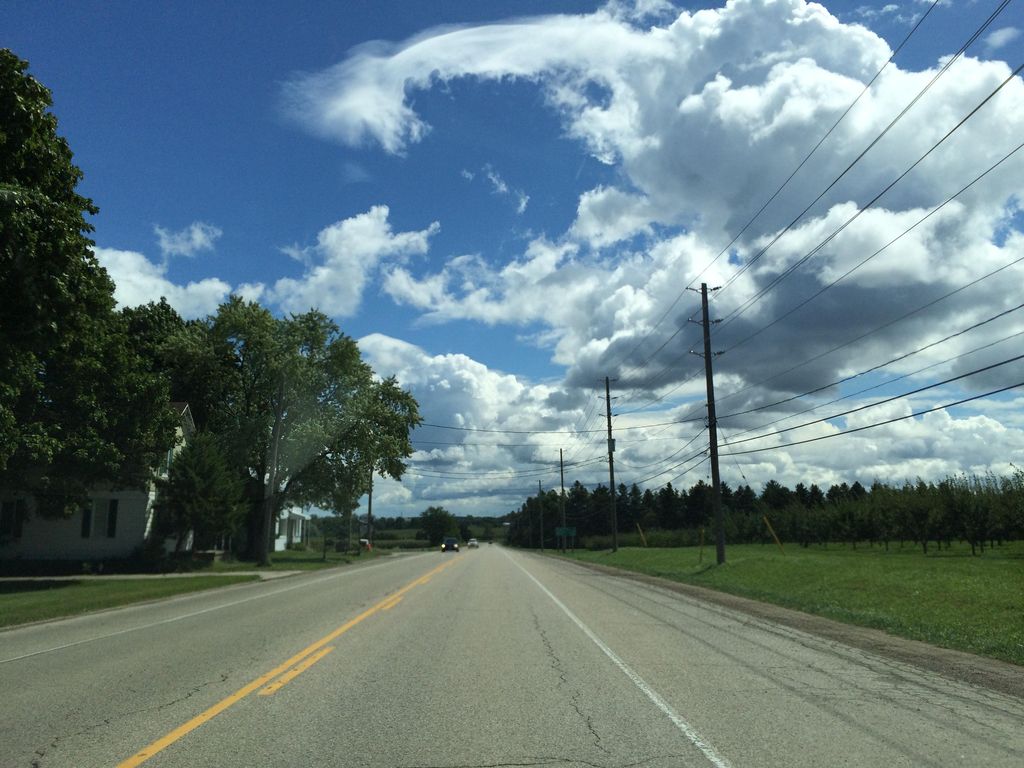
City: kitchener-waterloo